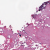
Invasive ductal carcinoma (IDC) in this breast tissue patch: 0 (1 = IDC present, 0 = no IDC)